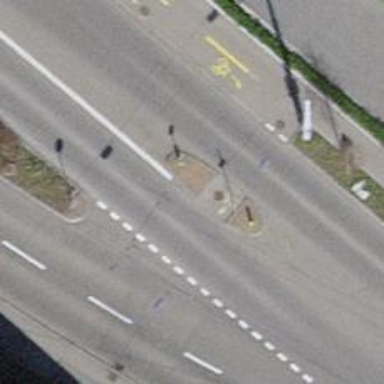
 which is classified as primary highway."